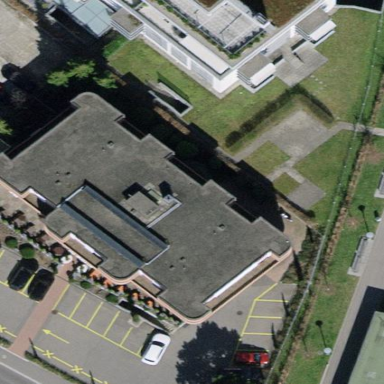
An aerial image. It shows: Building that houses restaurant.